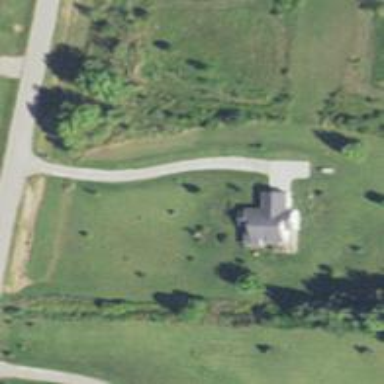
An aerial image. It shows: Driveway leading to service road.